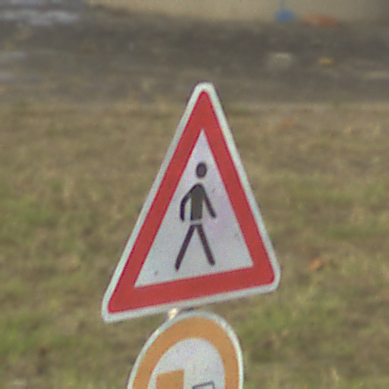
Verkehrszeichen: FussgaengerLinks
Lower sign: UeberholverbotKraftfahrzeuge
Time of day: SunriseSunset
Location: Outdoor (Suburban)
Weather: PartlyCloudy
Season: NotSpecified
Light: Natural